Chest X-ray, PA view. Patient: 16 years old, sex M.
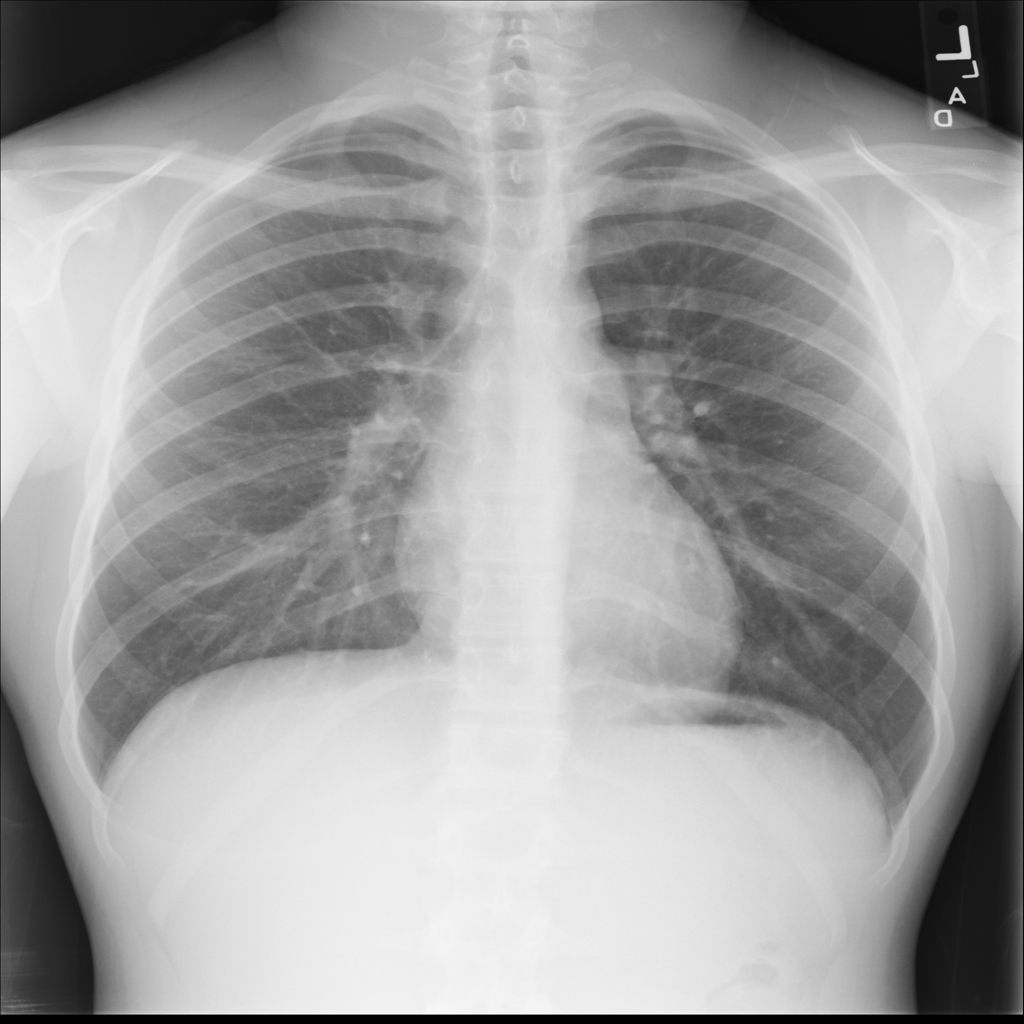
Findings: No Finding